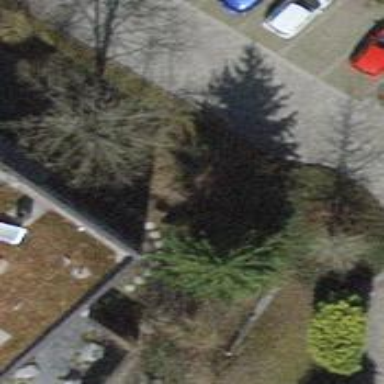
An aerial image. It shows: Urban tree adds touch of nature to the surroundings.